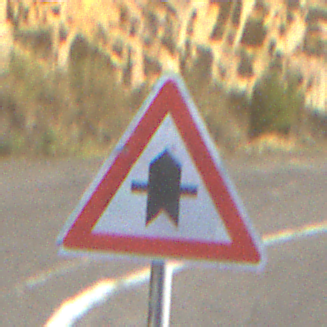
Verkehrszeichen: Vorfahrt
Umgebung: Outdoor, RoadRail
Tageszeit: MorningAfternoon
Wetter: PartlyCloudy
Licht: Natural
Jahreszeit: NotSpecified
Kontrast: HighContrast